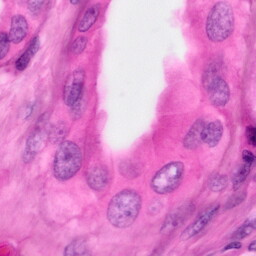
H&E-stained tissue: Pancreatic